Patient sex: M
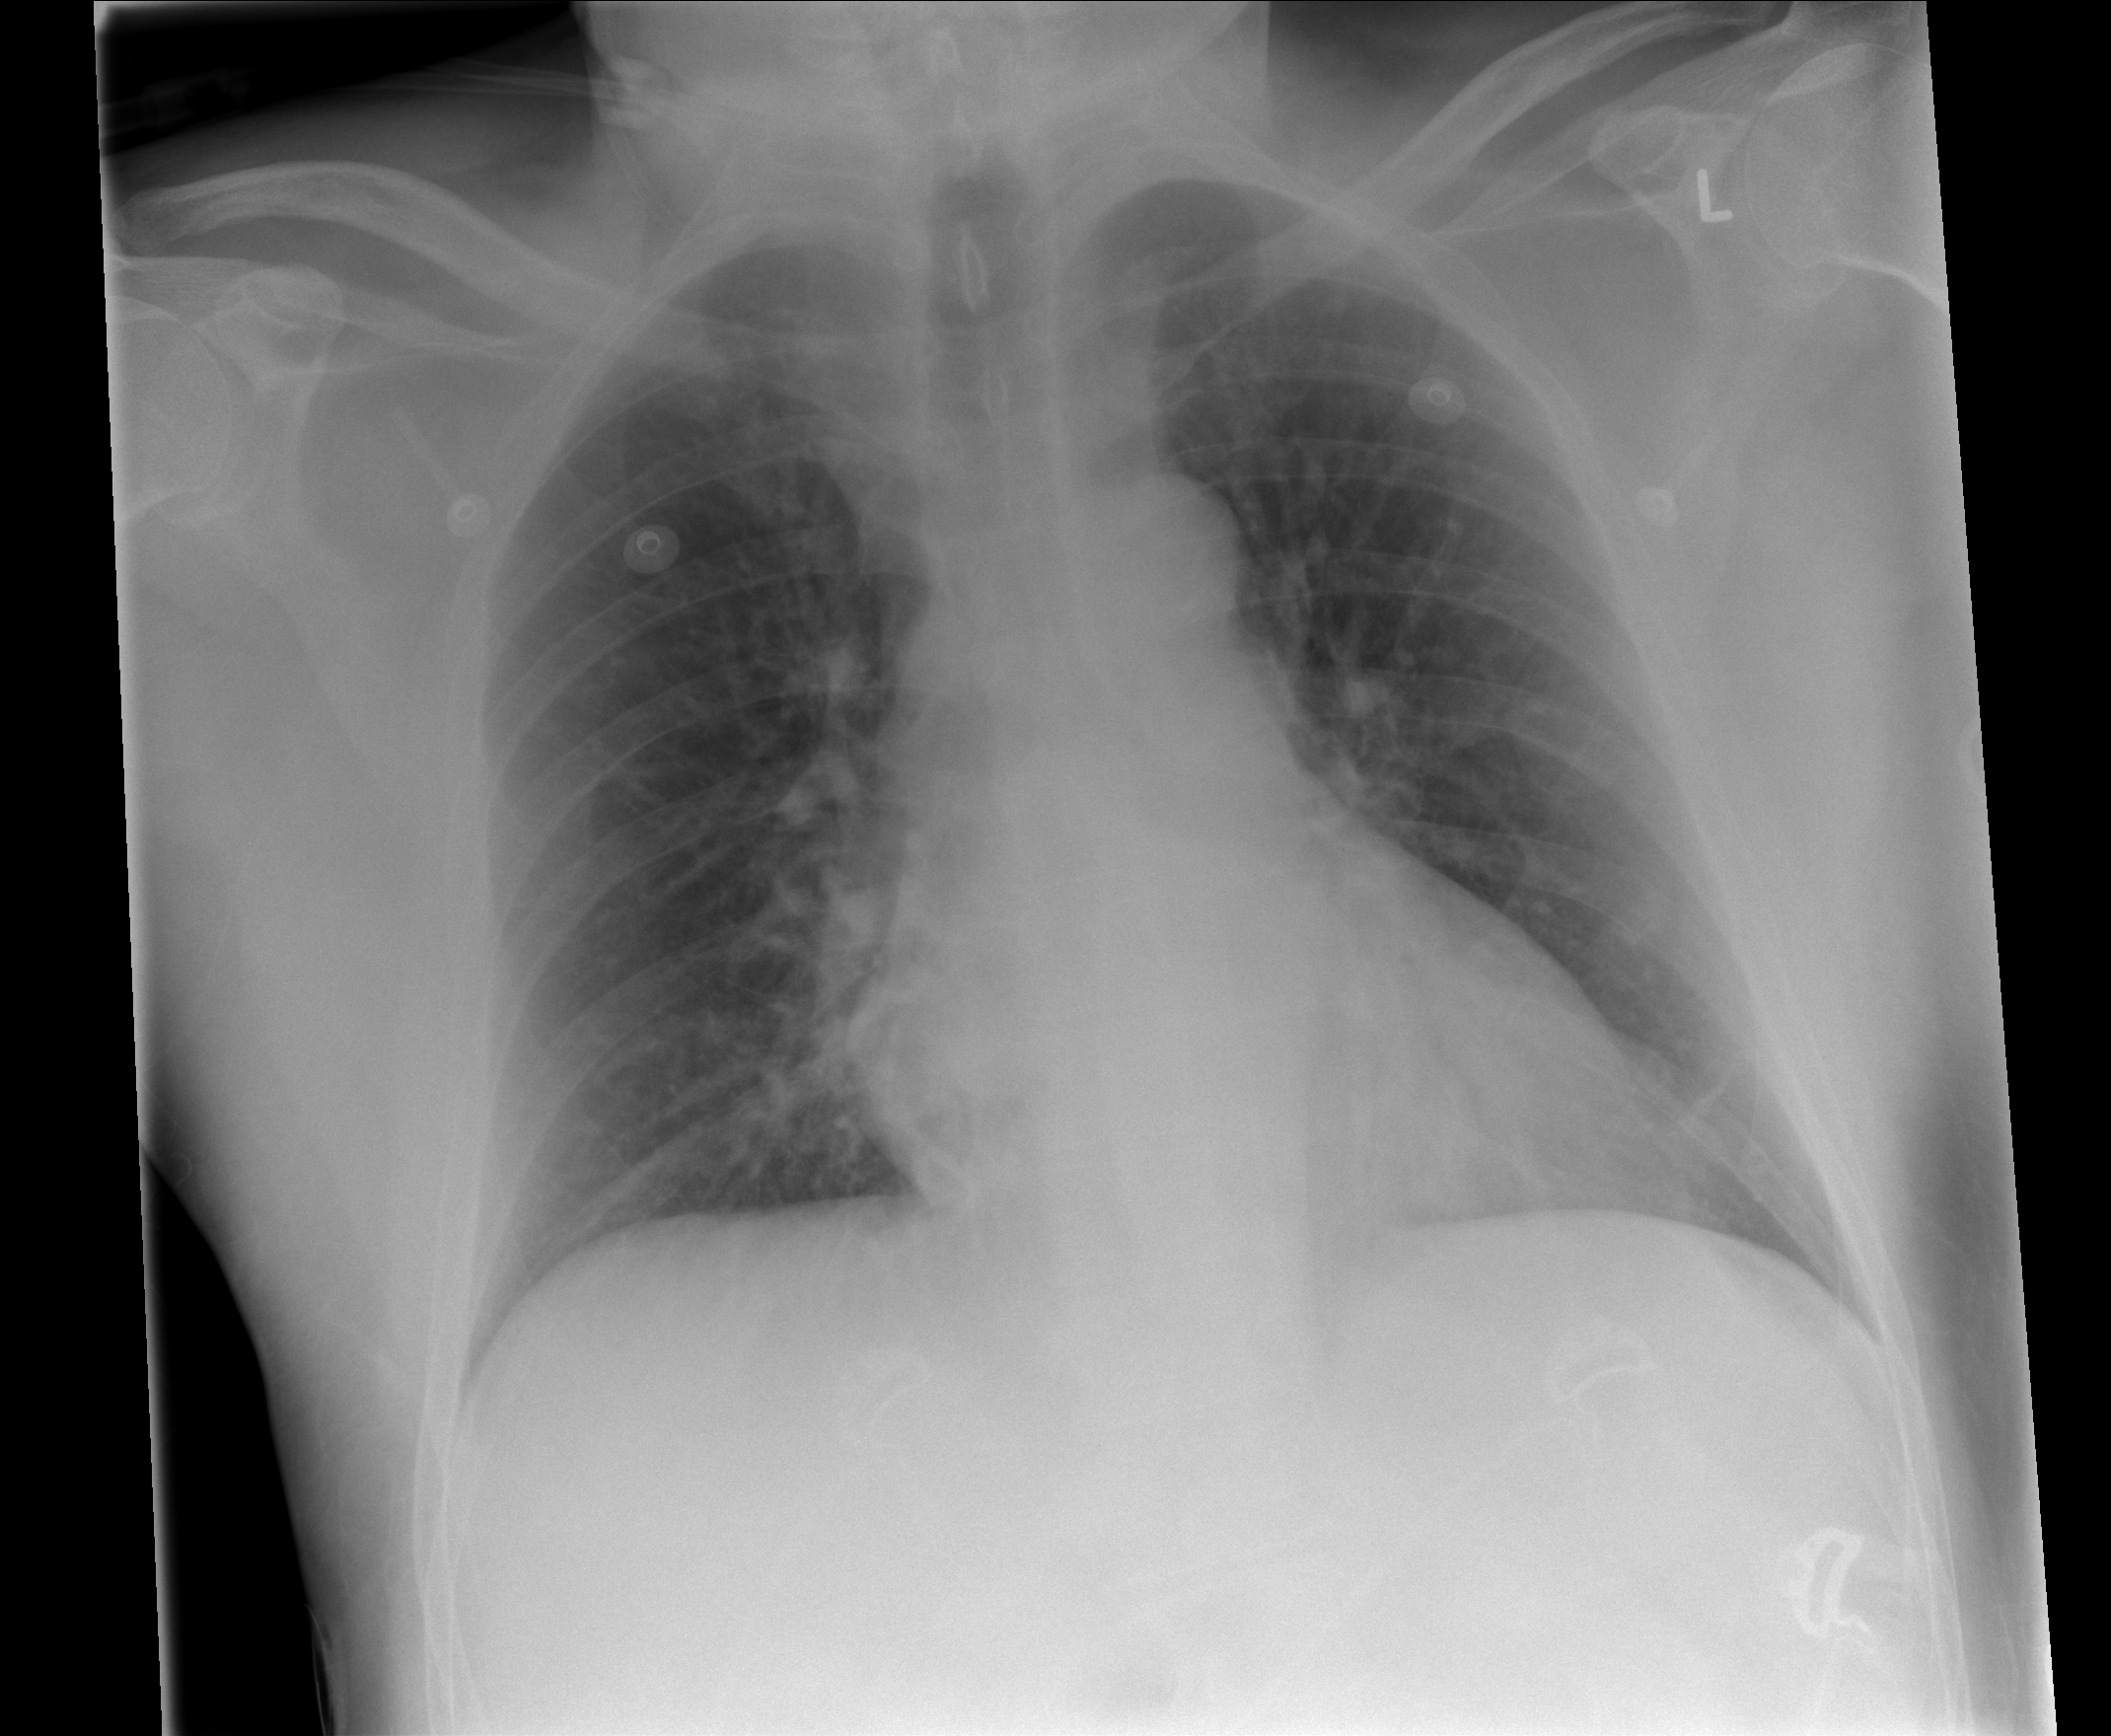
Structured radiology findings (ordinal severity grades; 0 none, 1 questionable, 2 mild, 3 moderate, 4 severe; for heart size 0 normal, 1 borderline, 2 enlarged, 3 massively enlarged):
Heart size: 0
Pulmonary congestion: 2
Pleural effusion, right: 0
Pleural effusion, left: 0
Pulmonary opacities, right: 0
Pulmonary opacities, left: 0
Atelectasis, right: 0
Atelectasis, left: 0